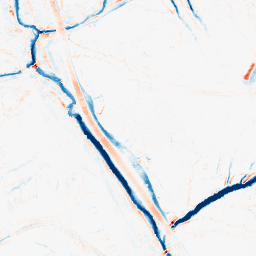
Category: morphological
Decomposition family: tophat_combined
Decomposition parameters: size: 5
Upsampling method: edge_directed
Upsampling parameters: scale: 2
Upsampling scale: 2